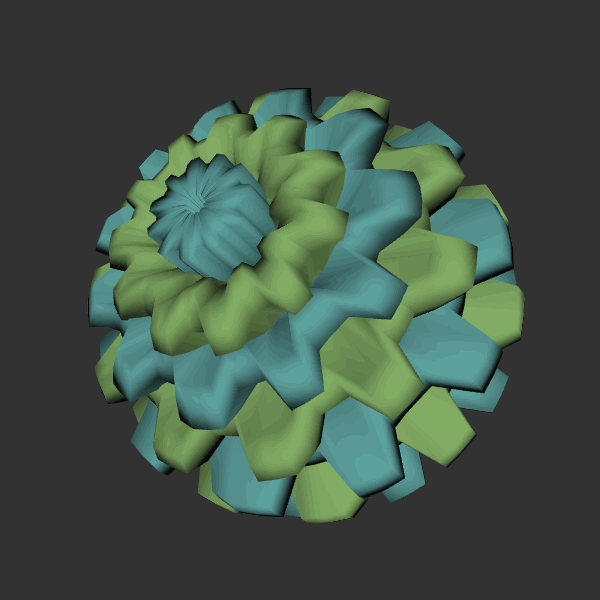
Background: dark